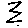
Label: zigzag